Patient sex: F
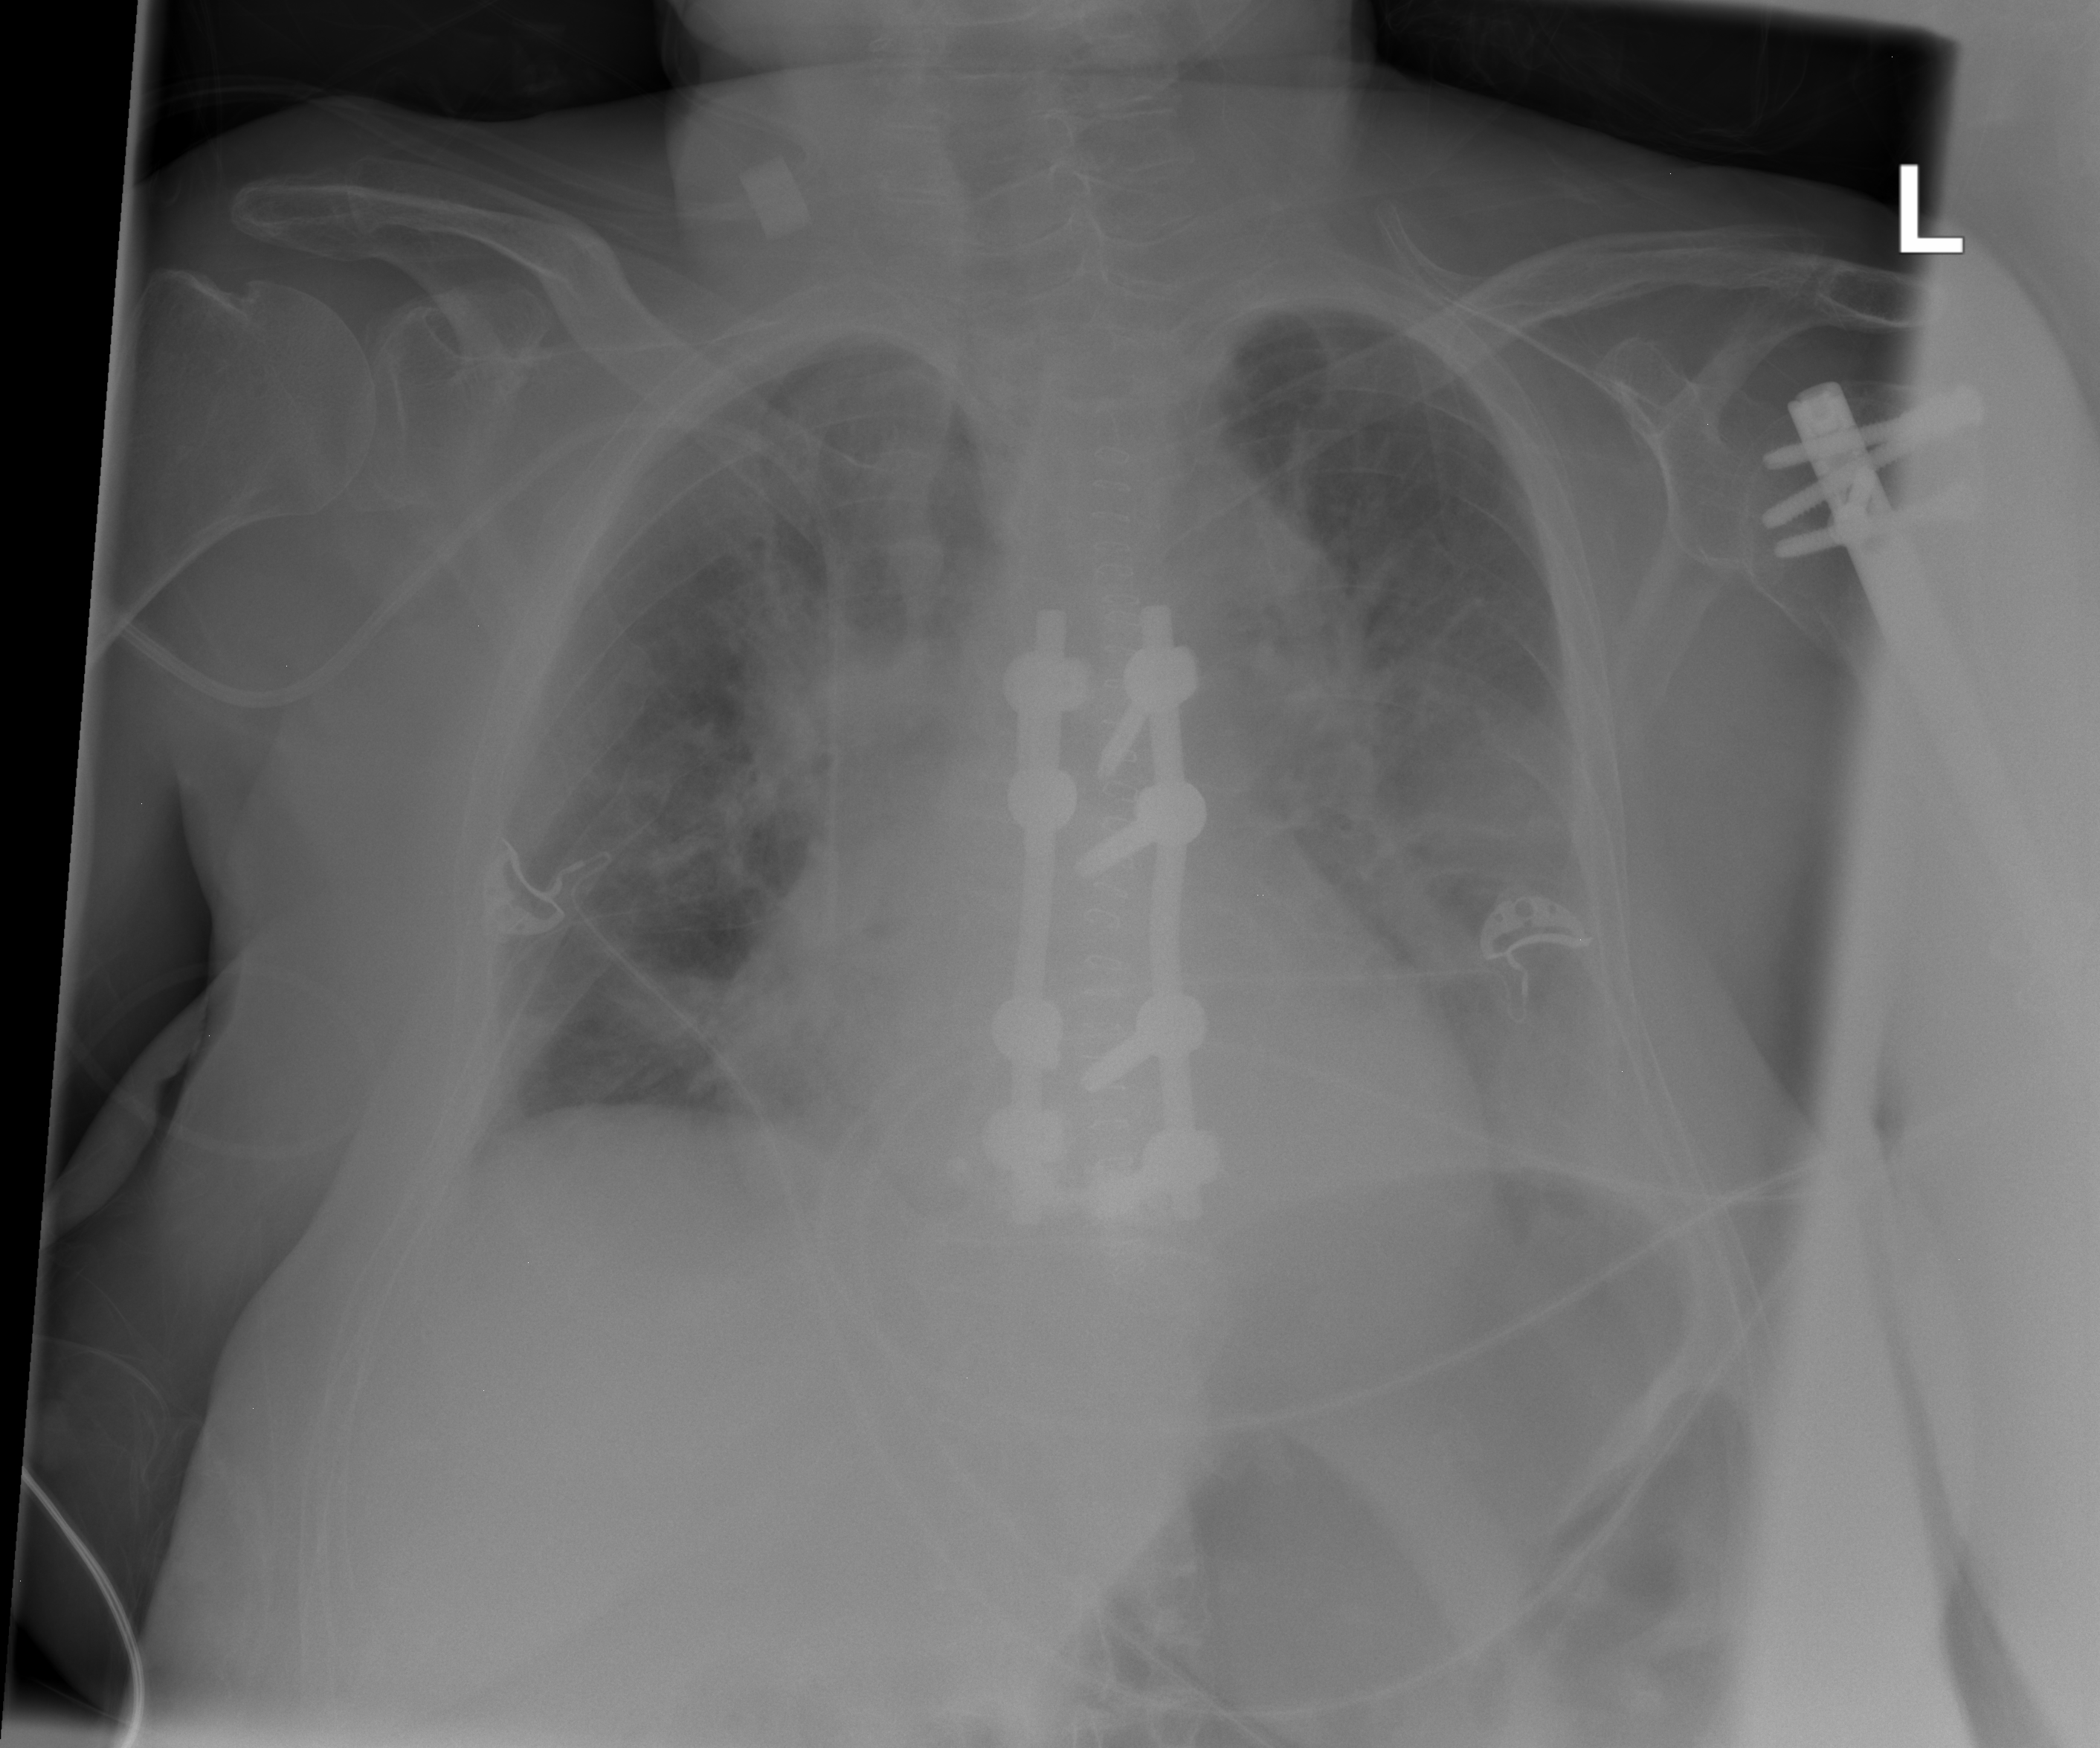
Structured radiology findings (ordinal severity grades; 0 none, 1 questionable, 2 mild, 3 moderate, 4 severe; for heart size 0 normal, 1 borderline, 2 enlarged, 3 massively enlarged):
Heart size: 1
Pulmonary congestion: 0
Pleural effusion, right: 0
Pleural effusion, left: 2
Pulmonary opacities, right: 0
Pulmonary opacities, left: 0
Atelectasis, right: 0
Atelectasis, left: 0